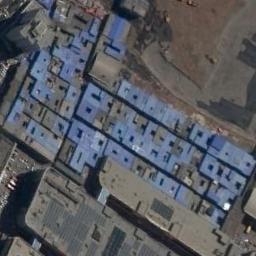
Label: industrial_area